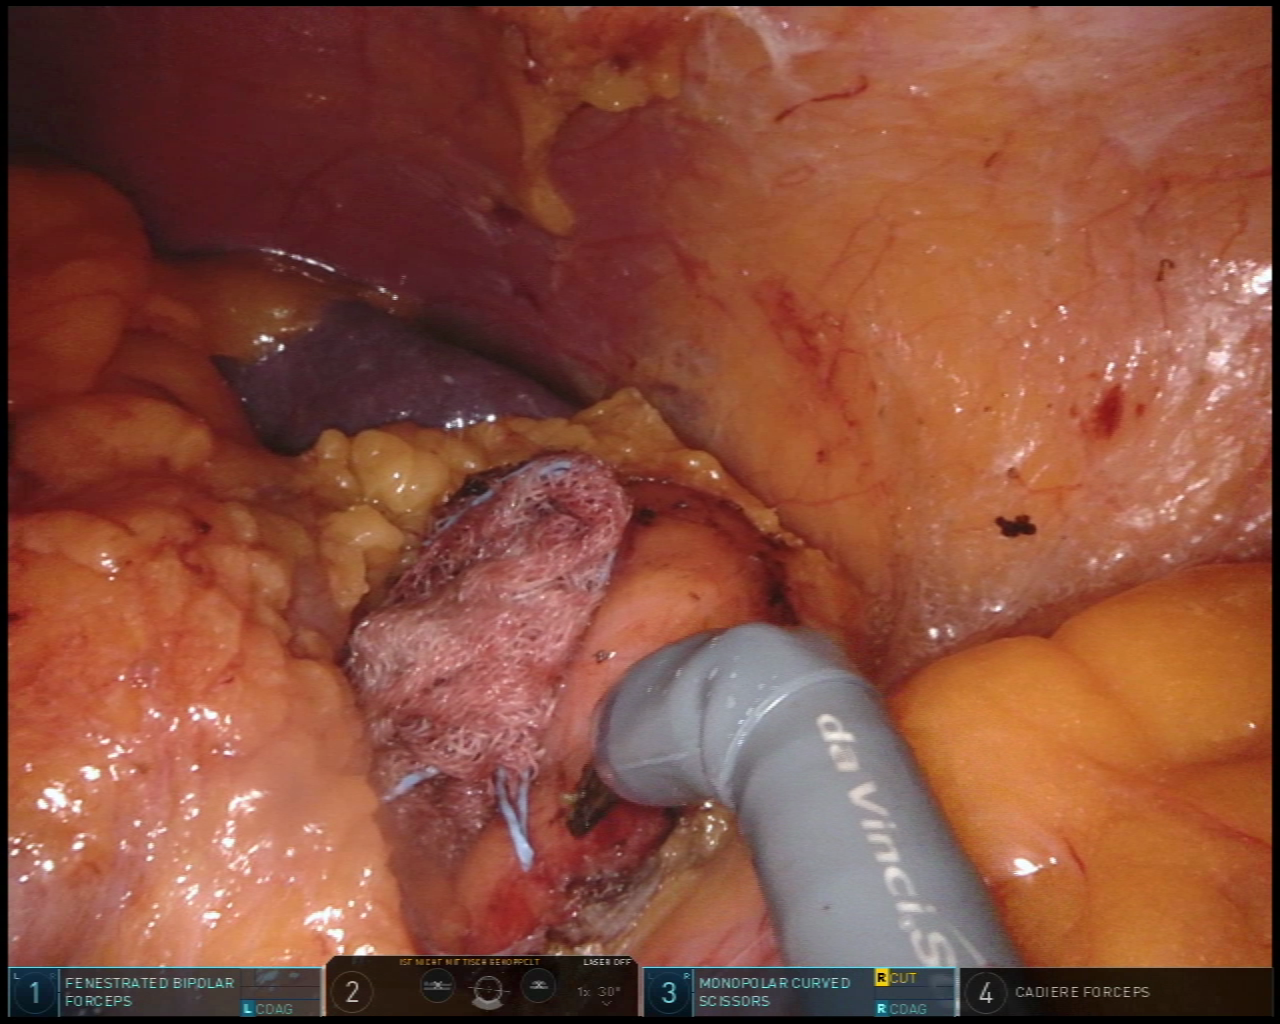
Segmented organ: spleen
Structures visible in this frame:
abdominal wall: yes
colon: no
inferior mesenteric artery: no
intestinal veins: no
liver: no
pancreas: yes
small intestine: no
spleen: yes
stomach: no
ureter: no
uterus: no
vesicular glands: no